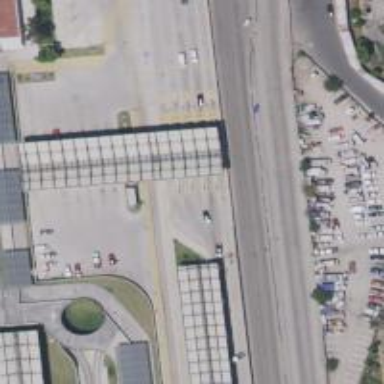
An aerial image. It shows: Border control barrier.